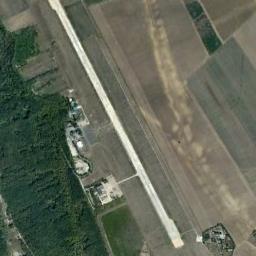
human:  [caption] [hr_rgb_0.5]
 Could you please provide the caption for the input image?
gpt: An airport with a runway on the farmland and the forest beside .

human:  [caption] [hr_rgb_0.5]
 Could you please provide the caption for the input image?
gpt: There is an airport with a runway in the field .

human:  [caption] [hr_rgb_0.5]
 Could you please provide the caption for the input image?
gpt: A runway at the airport is surrounded by a brown farmland with several airport houses and a forest next to the runway .

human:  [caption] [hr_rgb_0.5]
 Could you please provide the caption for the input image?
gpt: This airport has two parallel runways .

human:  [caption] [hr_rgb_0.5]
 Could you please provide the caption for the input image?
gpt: The road is straight  at the airport .